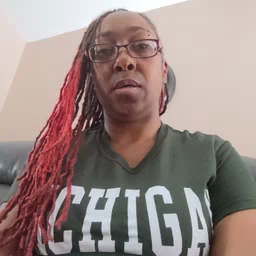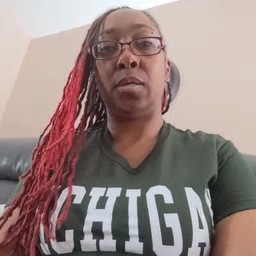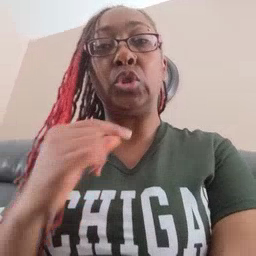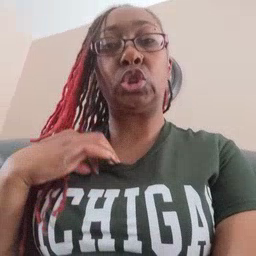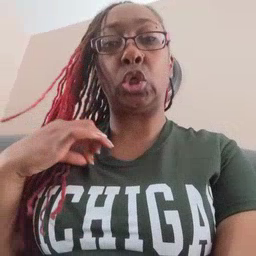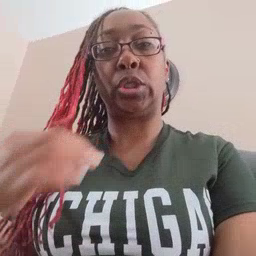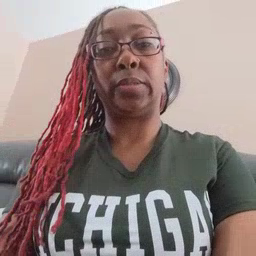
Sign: shirt